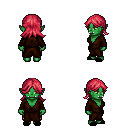
a pixel art fantasy rpg character, female body template, orc, green skin, brown robe, gold greaves, ruby red loose hair, black slippers, four views (front, back, left, right), 2x2 character sprite sheet, small pixel art, hard edges, no anti-aliasing